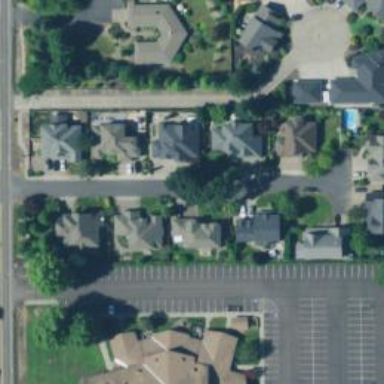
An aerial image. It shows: Residential road with asphalt surface. Sidewalk is present on the left side.